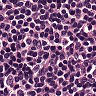
Metastatic tissue present: no